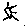
Label: sun